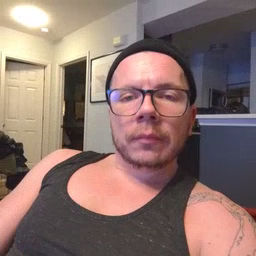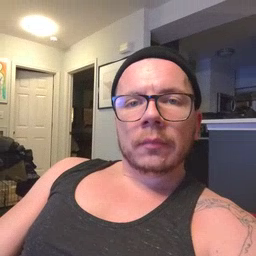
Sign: drink